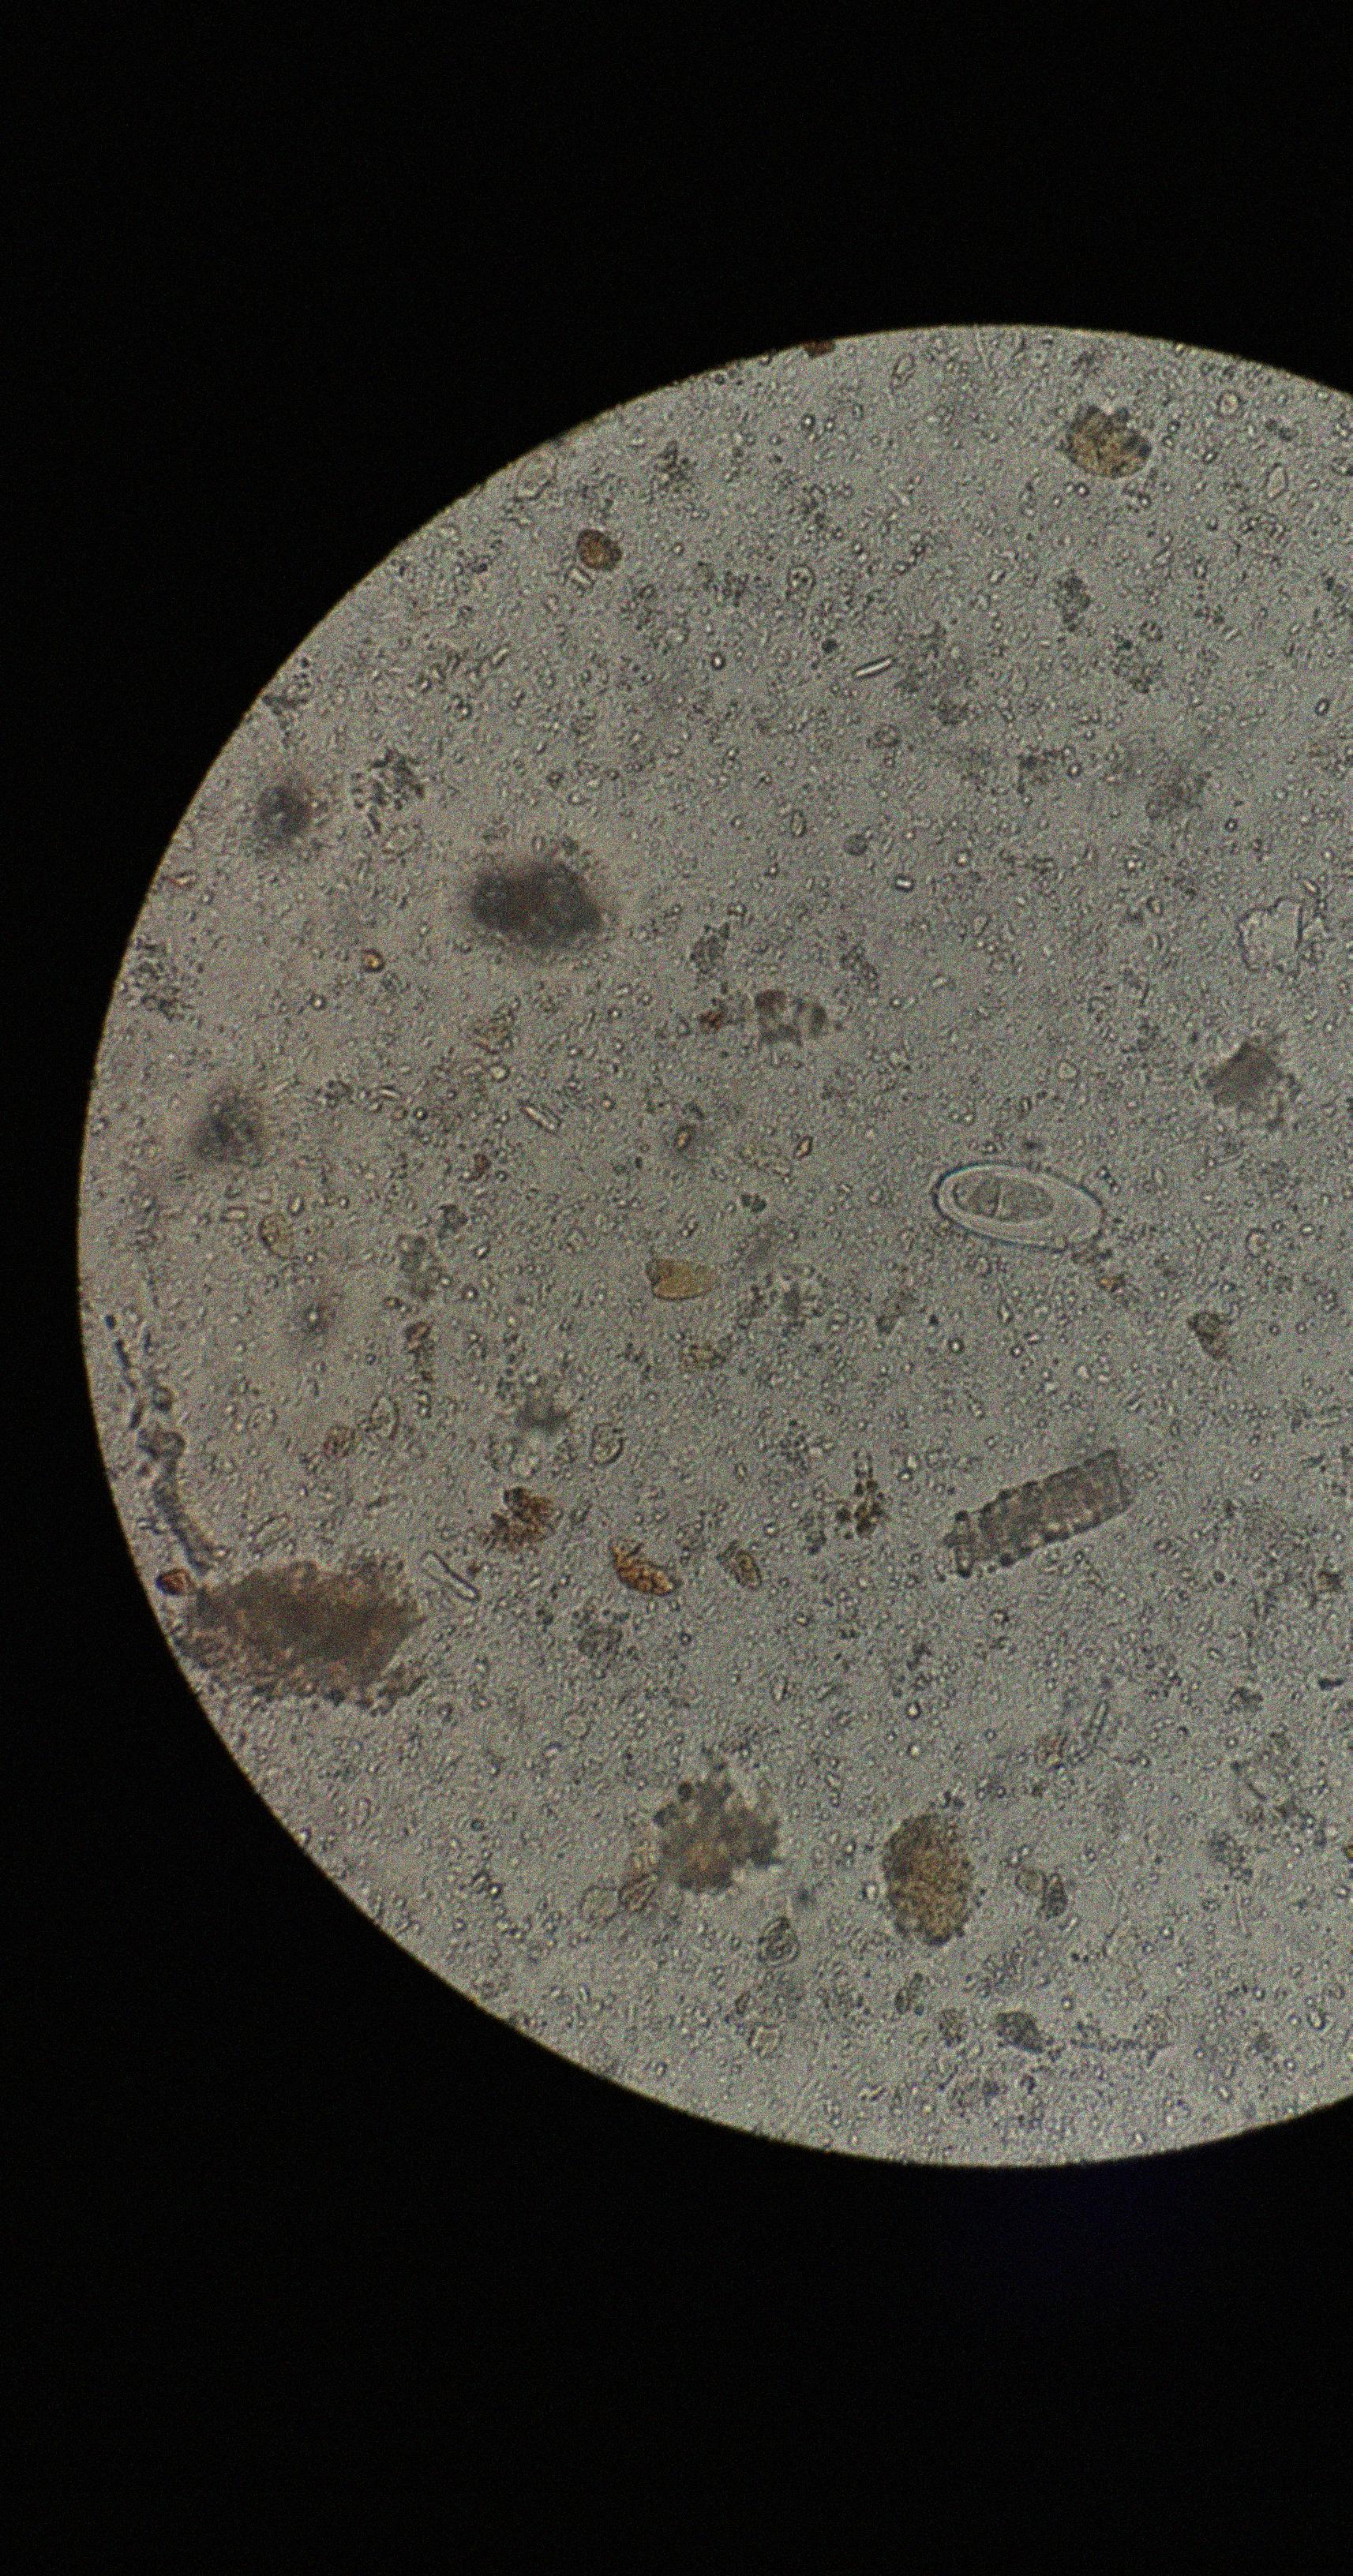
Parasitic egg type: Enterobius vermicularis